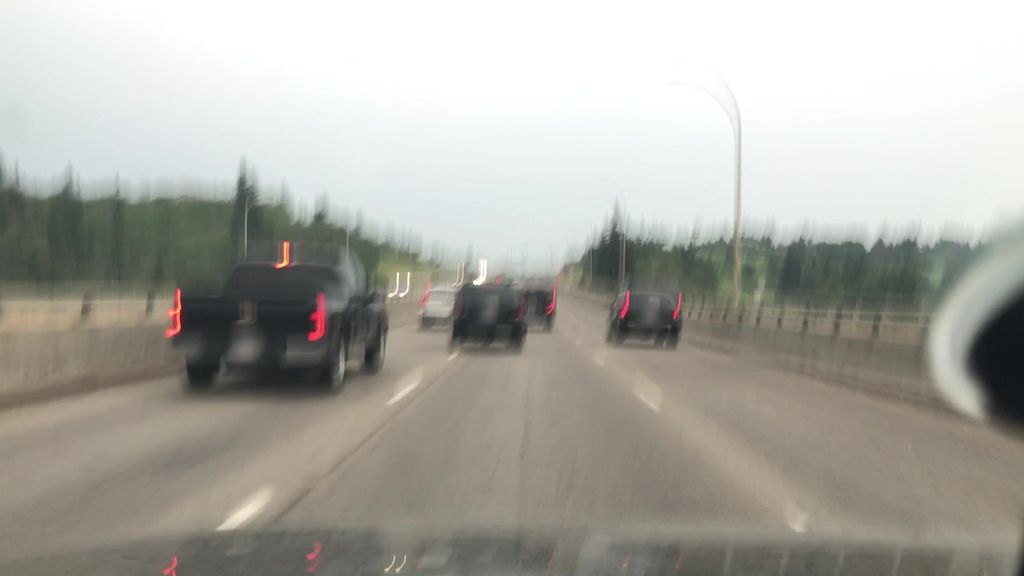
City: edmonton